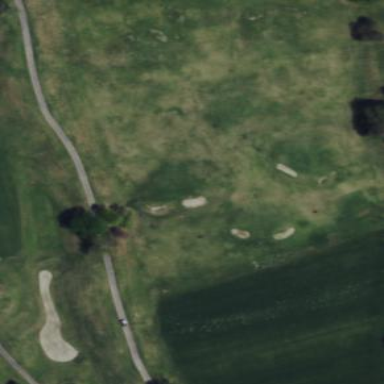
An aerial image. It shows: Golf driving range on pitch.